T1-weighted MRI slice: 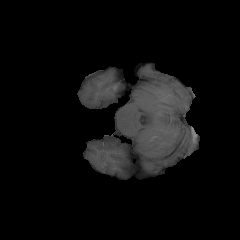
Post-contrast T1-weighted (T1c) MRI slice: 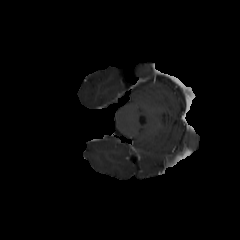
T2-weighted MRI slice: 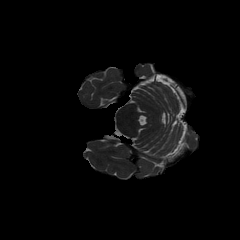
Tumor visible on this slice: no